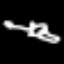
Label: frog